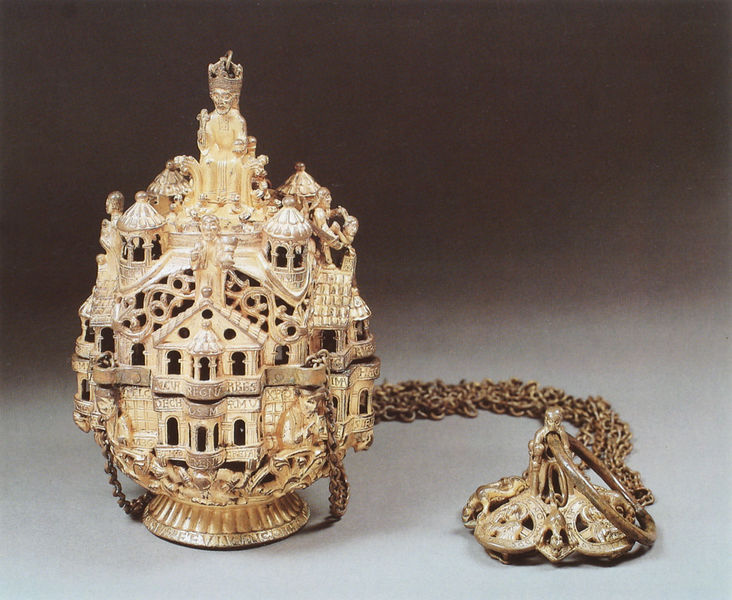
Titel: Weihrauchfaß des Gozbertus
Standort: Herstellungsort: Trier (EU - D - RP)
Institution: Trier, Domschatz
Schlagwörter: schloss, silber, kirche, gold, kaiser, könig, papst, glanz, erker, türme, weihrauch, romanisch, weiroch, byzaninisch